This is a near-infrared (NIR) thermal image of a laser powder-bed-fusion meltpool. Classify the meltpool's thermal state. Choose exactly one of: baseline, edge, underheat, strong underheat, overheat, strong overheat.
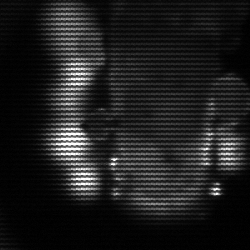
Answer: strong underheat